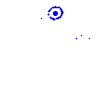
Particle: pion